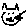
Label: cat